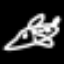
Label: airplane